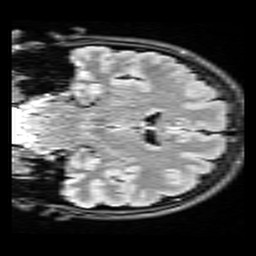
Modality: FLAIR
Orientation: coronal
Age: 32
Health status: healthy
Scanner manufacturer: siemens
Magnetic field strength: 3 T
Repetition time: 9 s
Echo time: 0.088 s